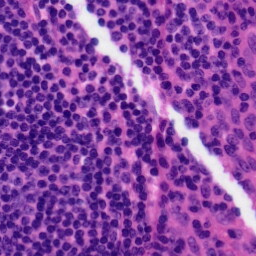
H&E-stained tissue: Tonsil